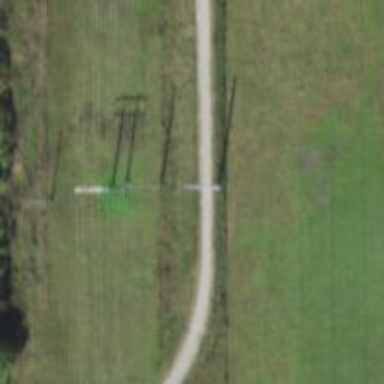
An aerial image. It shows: Power pole.